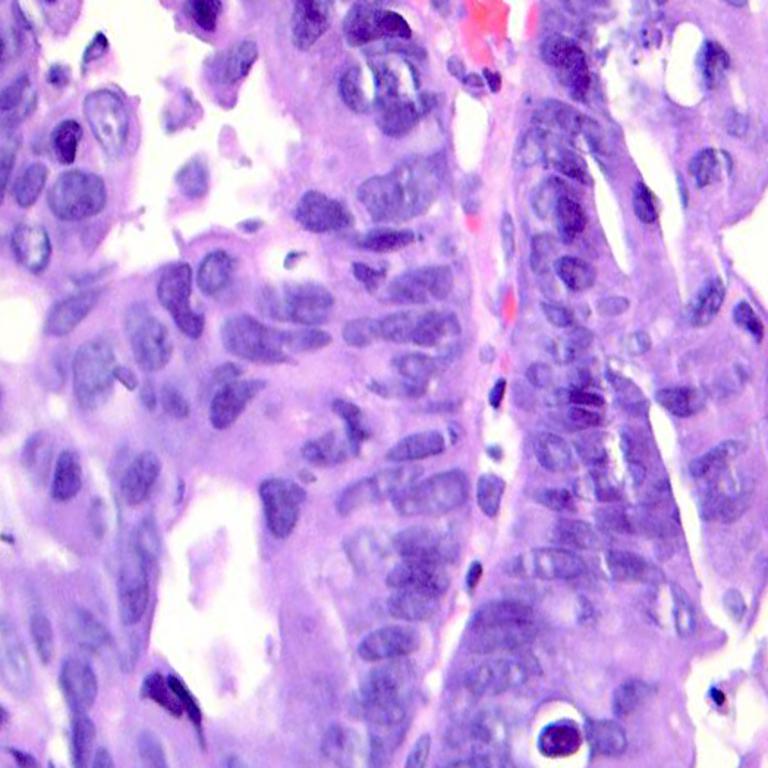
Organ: colon
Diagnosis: adenocarcinomas